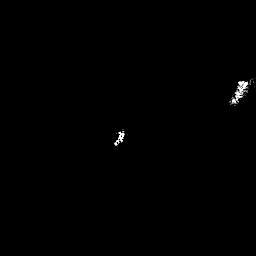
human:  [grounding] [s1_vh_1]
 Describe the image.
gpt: In the satellite image, there is  <ref>1 small ship </ref> <box>[[42, 49, 49, 57, 0]]</box> located at center,  <ref>1 medium ship </ref> <box>[[88, 30, 96, 41, 0]]</box> located at right.